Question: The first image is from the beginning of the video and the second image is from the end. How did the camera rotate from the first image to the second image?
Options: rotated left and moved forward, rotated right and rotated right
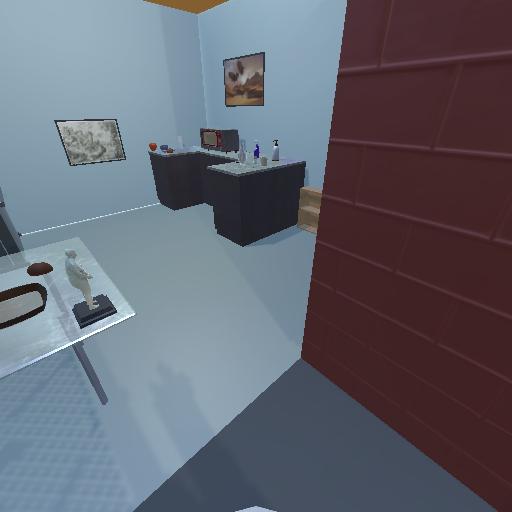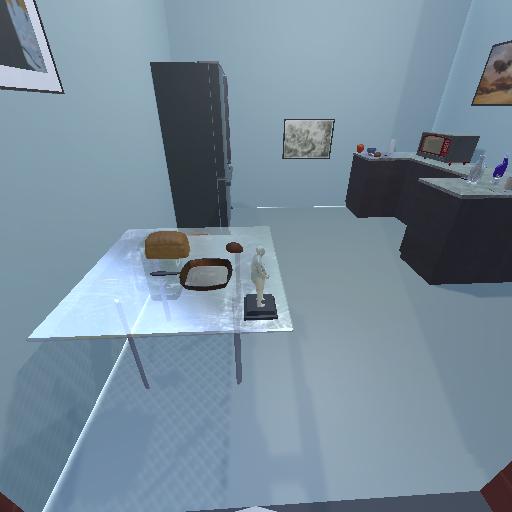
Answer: rotated left and moved forward